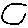
Label: moon